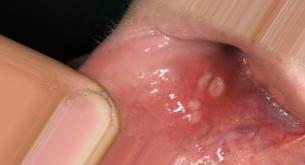
Condition: Mouth Ulcer